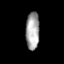
Tissue: prostate
Cell type: Myeloid cells
Senescence score: 0.6954
Nuclear area (px): 506
Mean DAPI intensity: 164.014